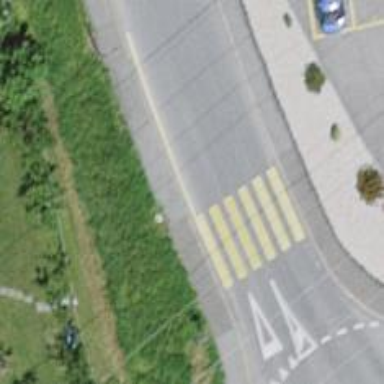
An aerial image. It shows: Marked crossing on footway.